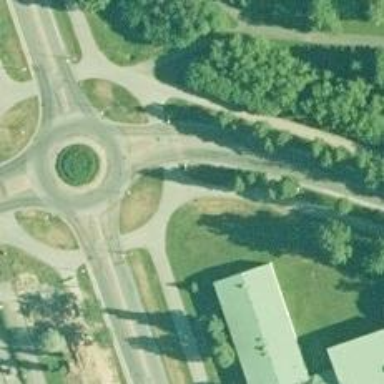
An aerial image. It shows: Road with "give way" sign.